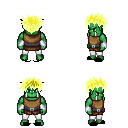
a pixel art fantasy rpg character, male body template, orc, green skin, leather chest armor, white pants, gold bedhead hairstyle, white cloth bracers, black slippers, four views (front, back, left, right), 2x2 character sprite sheet, small pixel art, hard edges, no anti-aliasing